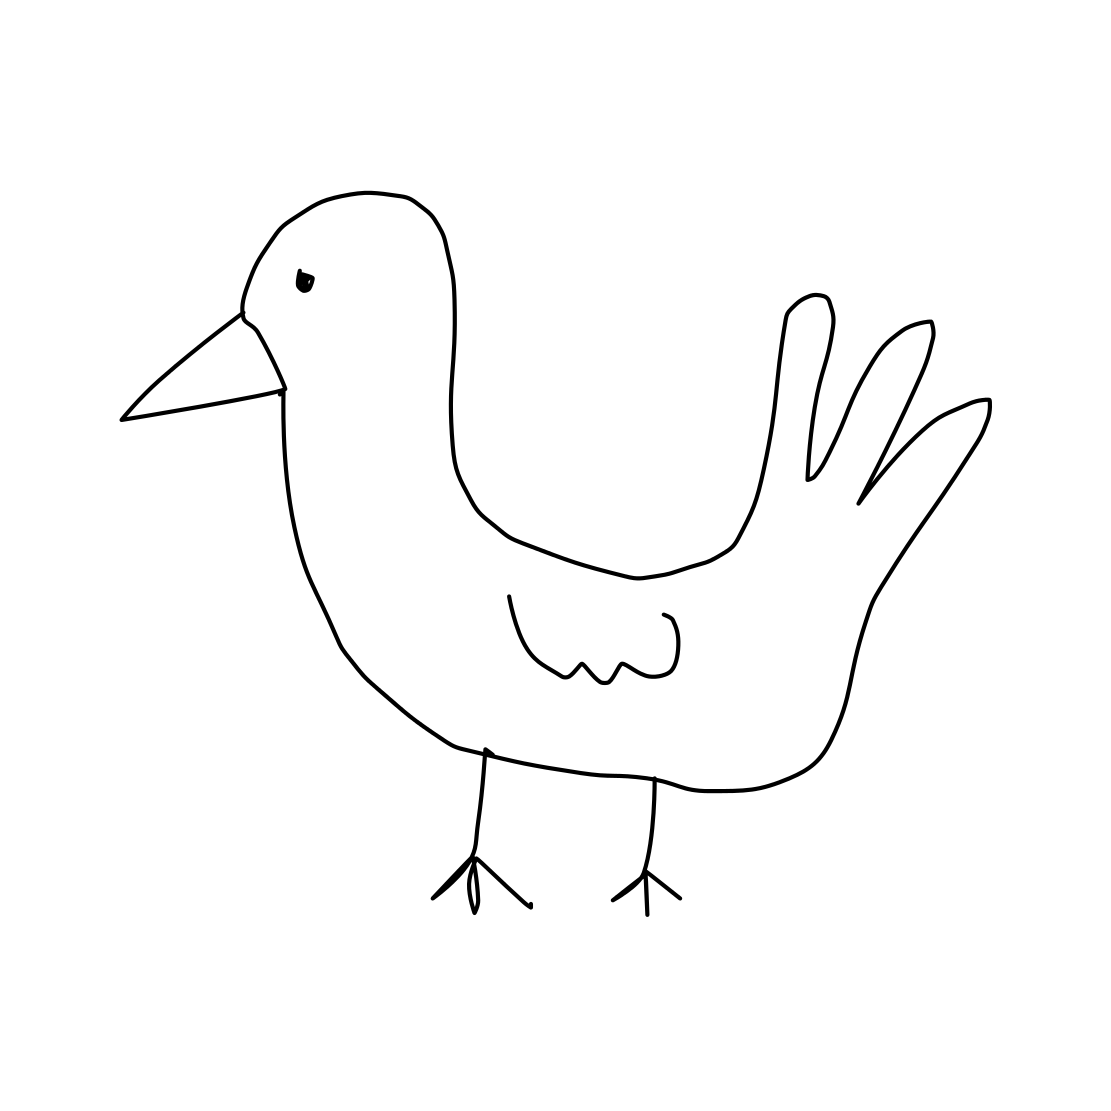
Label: standing bird